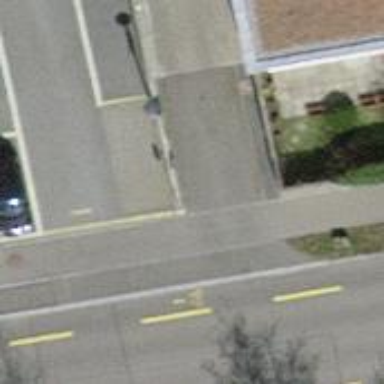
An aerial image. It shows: Unmarked crossing with traffic calming table.